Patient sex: M
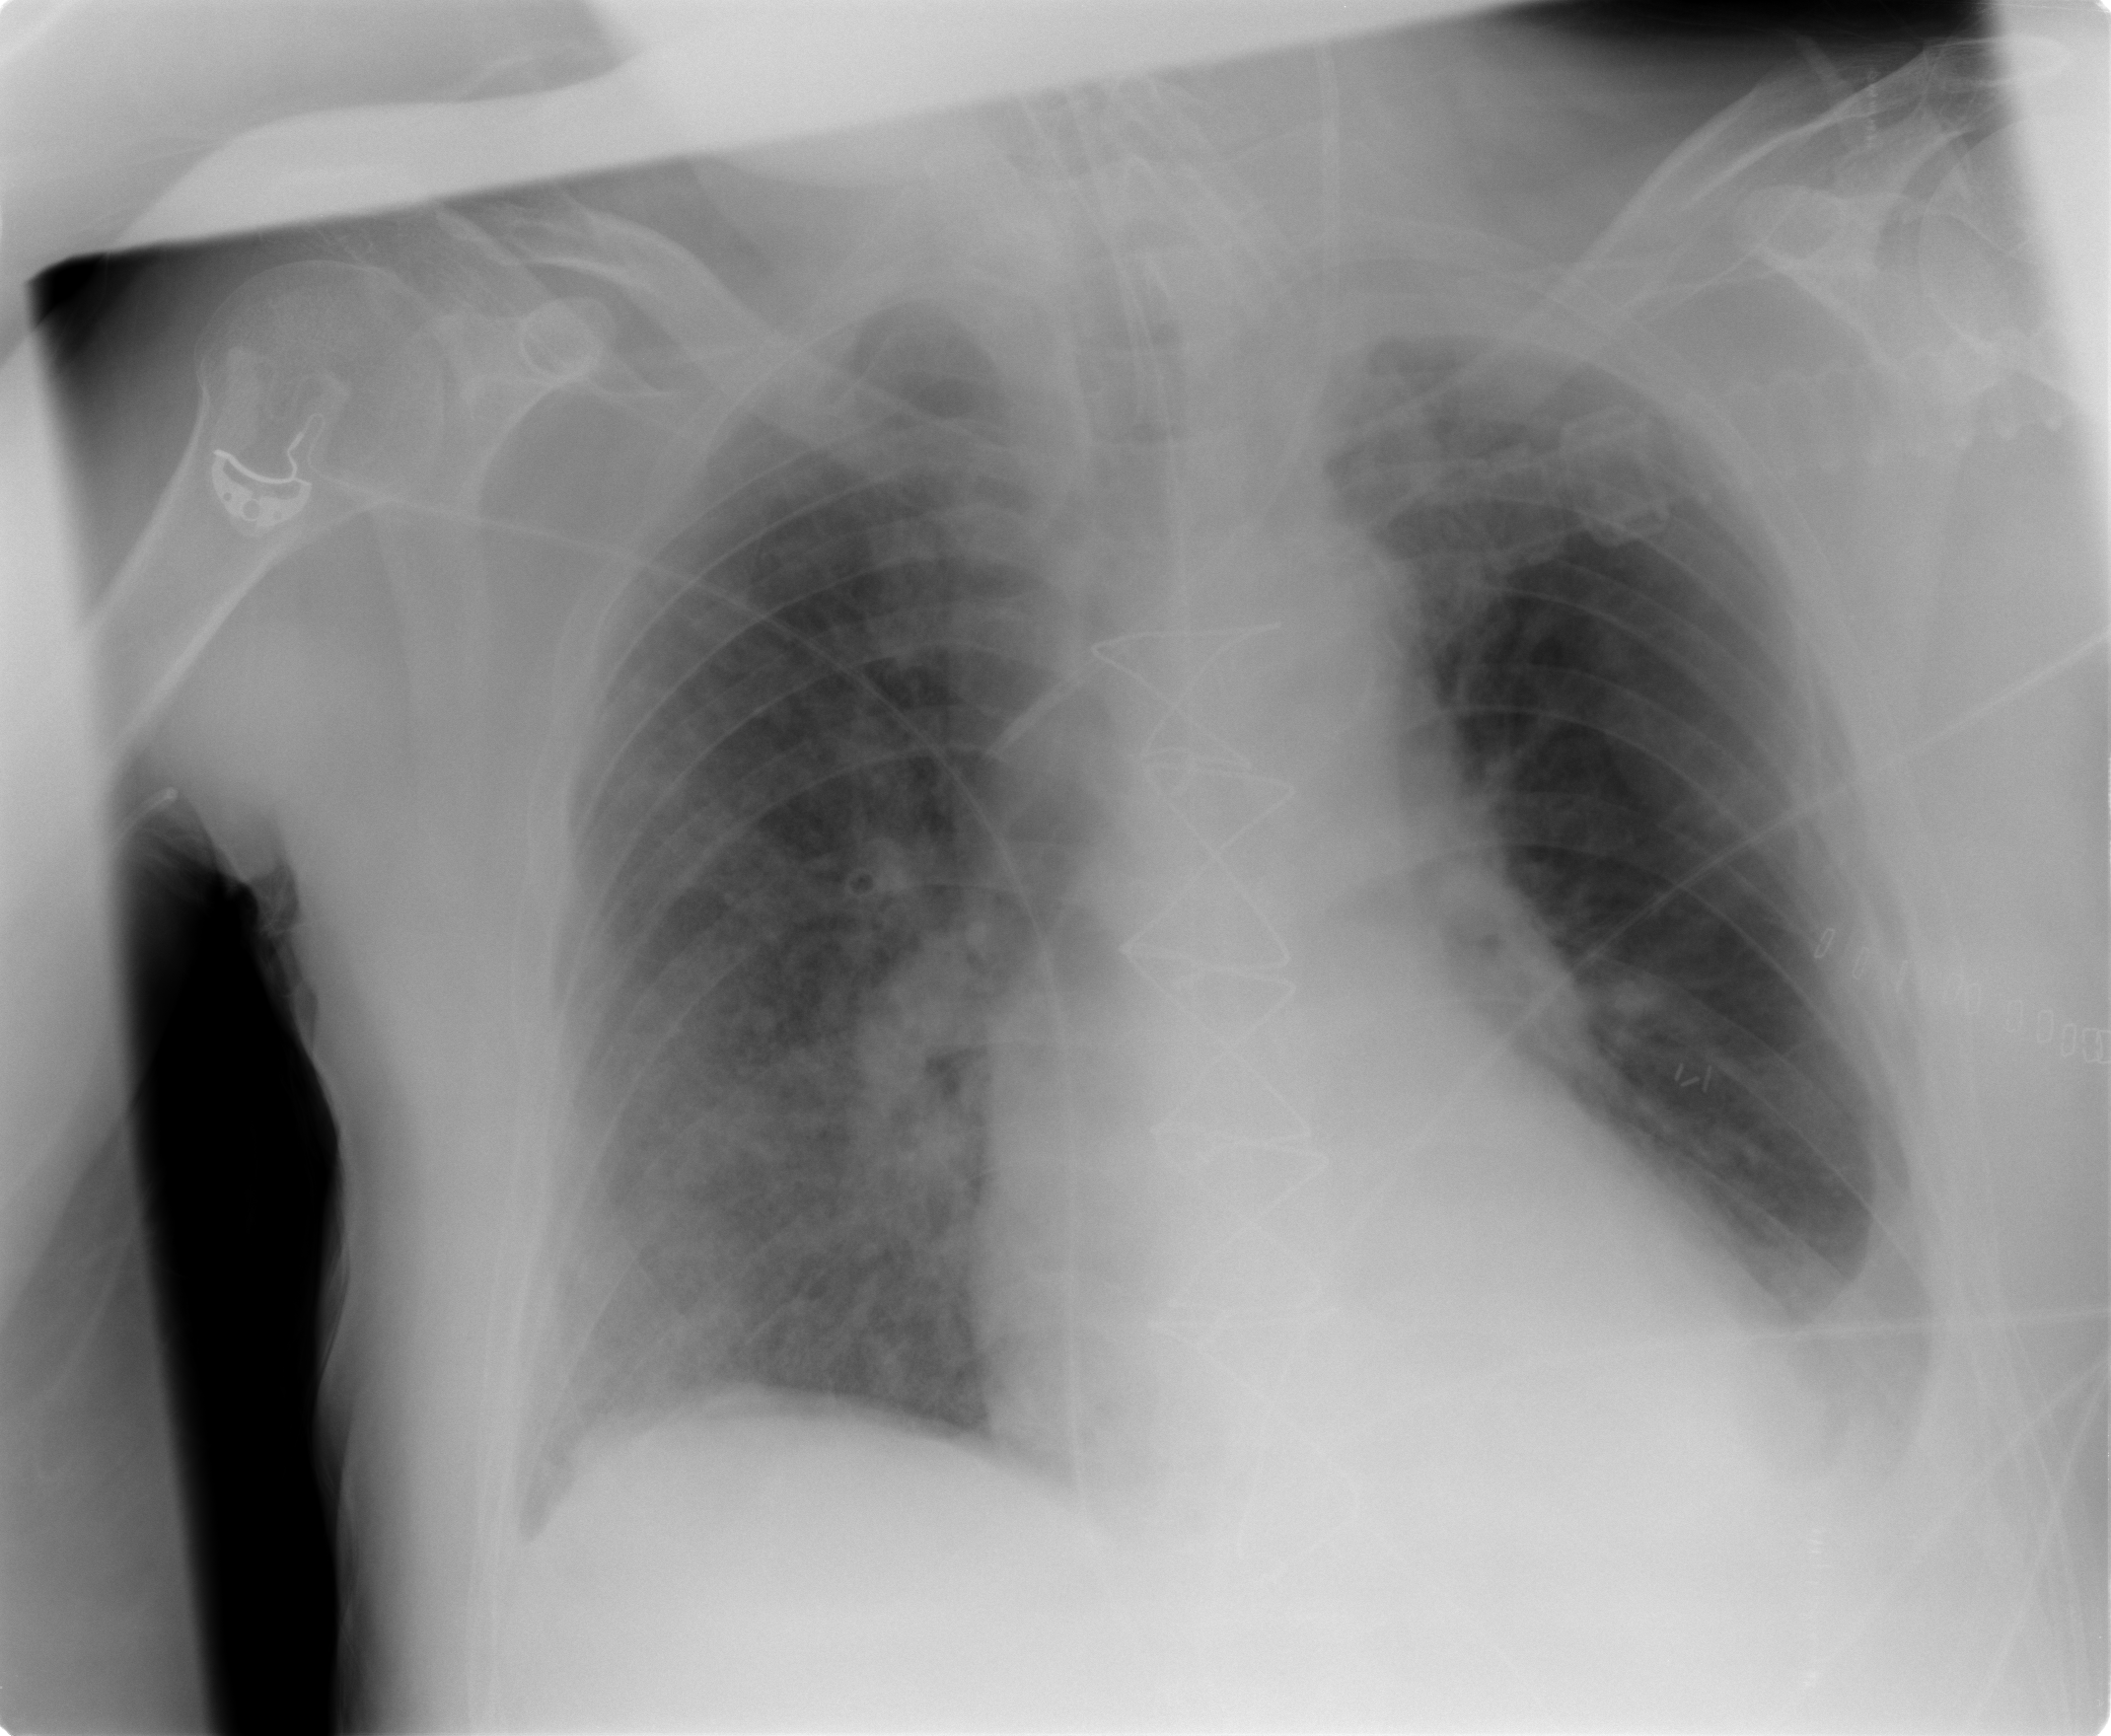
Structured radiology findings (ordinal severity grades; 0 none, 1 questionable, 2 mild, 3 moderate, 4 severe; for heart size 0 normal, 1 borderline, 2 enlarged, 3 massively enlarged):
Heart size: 0
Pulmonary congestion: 0
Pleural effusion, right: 0
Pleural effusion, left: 2
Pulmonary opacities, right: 3
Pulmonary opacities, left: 0
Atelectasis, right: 2
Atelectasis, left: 2